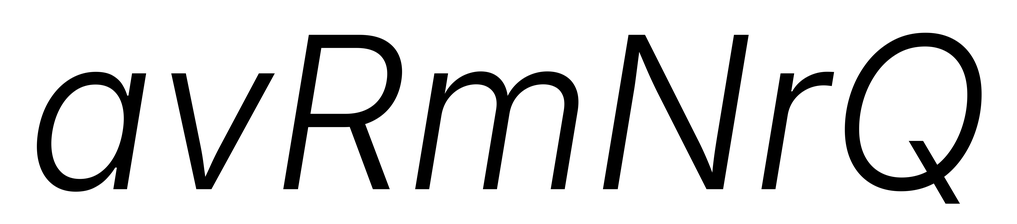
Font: Inter-Italic_Light_Italic